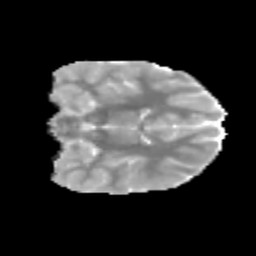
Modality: MD
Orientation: coronal
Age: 9
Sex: female
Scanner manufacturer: siemens
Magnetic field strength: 3 T
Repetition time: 3.8 s
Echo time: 0.07 s